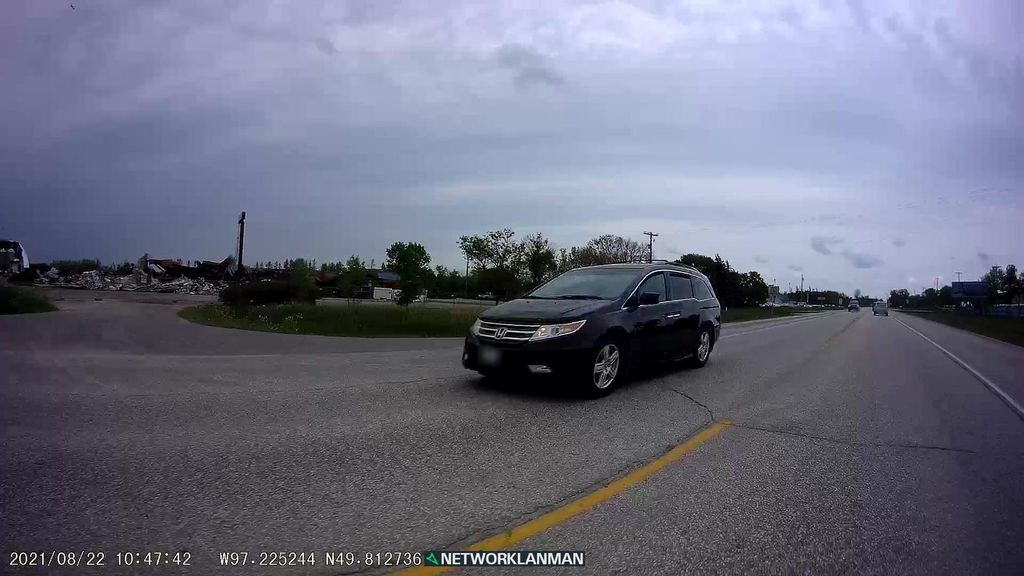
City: winnipeg